Question: I don't understand why this test :
<URL>
Shows that
'''
a.push(Math.random());
'''
is over ten times slower than
'''
a[i] = Math.random();
'''
Could you explain why this is the case ? What magic "push" do that make it so slow ? (or so slow compared to other valid method of doing that).
NOTE: The push test is biased. I increase size of the array every iteration! Read carefully accepted answer!

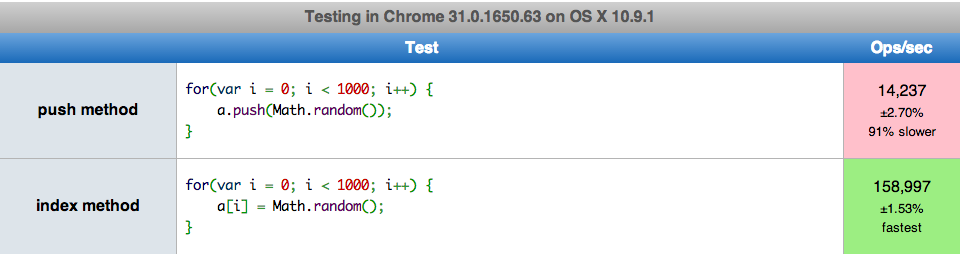
Answer: > Could you explain why this is the case?
Because your test is flawed. The 'push' does always append to the existing 'a' array making it much larger, while the second test does only use the first 1000 indices.
Using the 'setup' is not enough here, you would have to reset the 'a' array before every for-loop: <URL>.
Apart from that, the method call to 'push' might have a little overhead, and determining the current array length might need additional time compared to using the index of the for-loop.
Usually there is <URL> - results vary so wide that it's actually irrelevant.